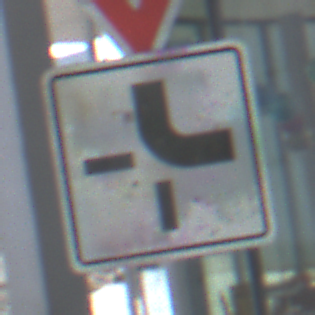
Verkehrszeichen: VerlaufVorfahrtsstrasse4
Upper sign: VorfahrtGewaehren
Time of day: MorningAfternoon
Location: Outdoor (Urban)
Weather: PartlyCloudy
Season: NotSpecified
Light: Natural